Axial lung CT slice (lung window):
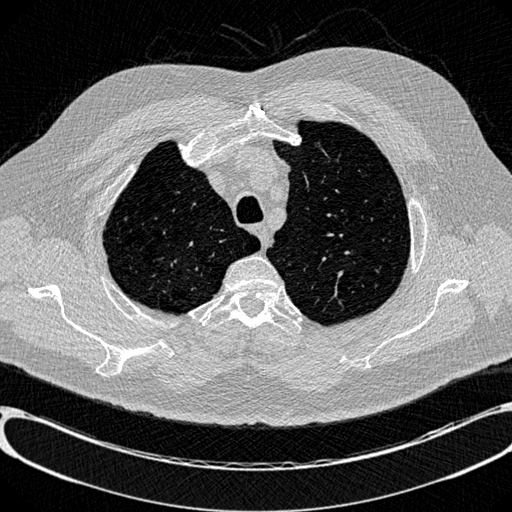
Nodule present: no